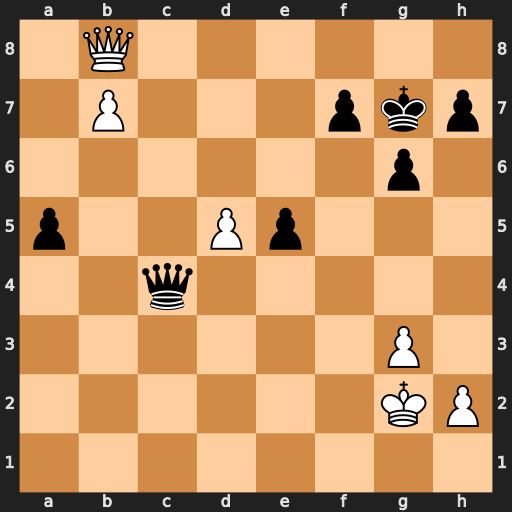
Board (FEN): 1Q6/1P3pkp/6p1/p2Pp3/2q5/6P1/6KP/8
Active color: w
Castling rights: -
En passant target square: -
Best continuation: Qxe5+ f6 Qe7+